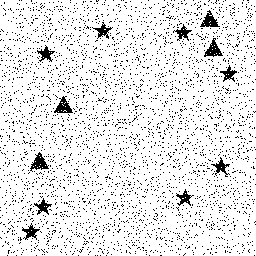
Squares: 0
Triangles: 4
Stars: 8
Total shapes: 12